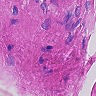
Metastatic tissue present: no